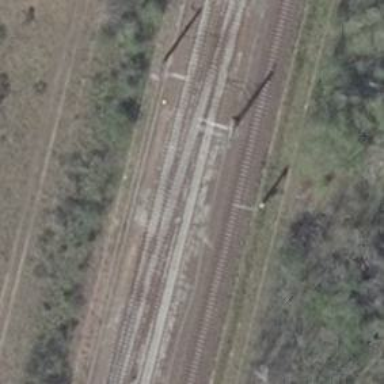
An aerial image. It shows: Railway with electrified contact lines.